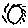
Label: sun